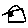
Label: house